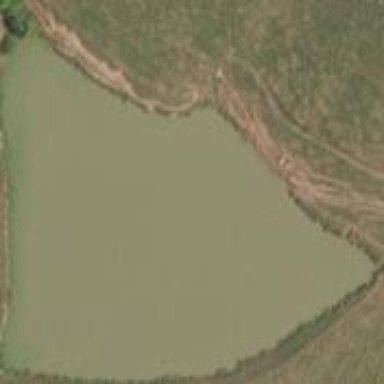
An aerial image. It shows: Pond surrounded by natural water.